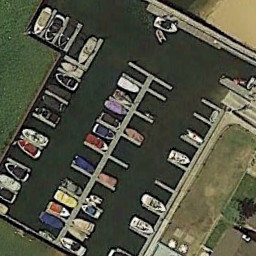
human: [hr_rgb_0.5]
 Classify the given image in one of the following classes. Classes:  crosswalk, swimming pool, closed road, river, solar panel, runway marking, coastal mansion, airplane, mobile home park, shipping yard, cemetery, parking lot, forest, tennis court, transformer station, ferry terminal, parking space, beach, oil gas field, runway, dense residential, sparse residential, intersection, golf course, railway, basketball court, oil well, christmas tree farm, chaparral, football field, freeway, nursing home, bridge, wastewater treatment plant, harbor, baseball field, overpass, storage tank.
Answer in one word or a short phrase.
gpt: ferry terminal